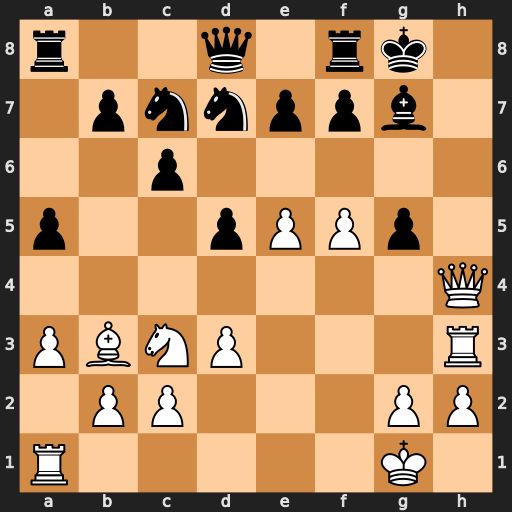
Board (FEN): r2q1rk1/1pnnppb1/2p5/p2pPPp1/7Q/PBNP3R/1PP3PP/R5K1
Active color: w
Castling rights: -
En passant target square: -
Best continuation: Qh7#